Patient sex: M
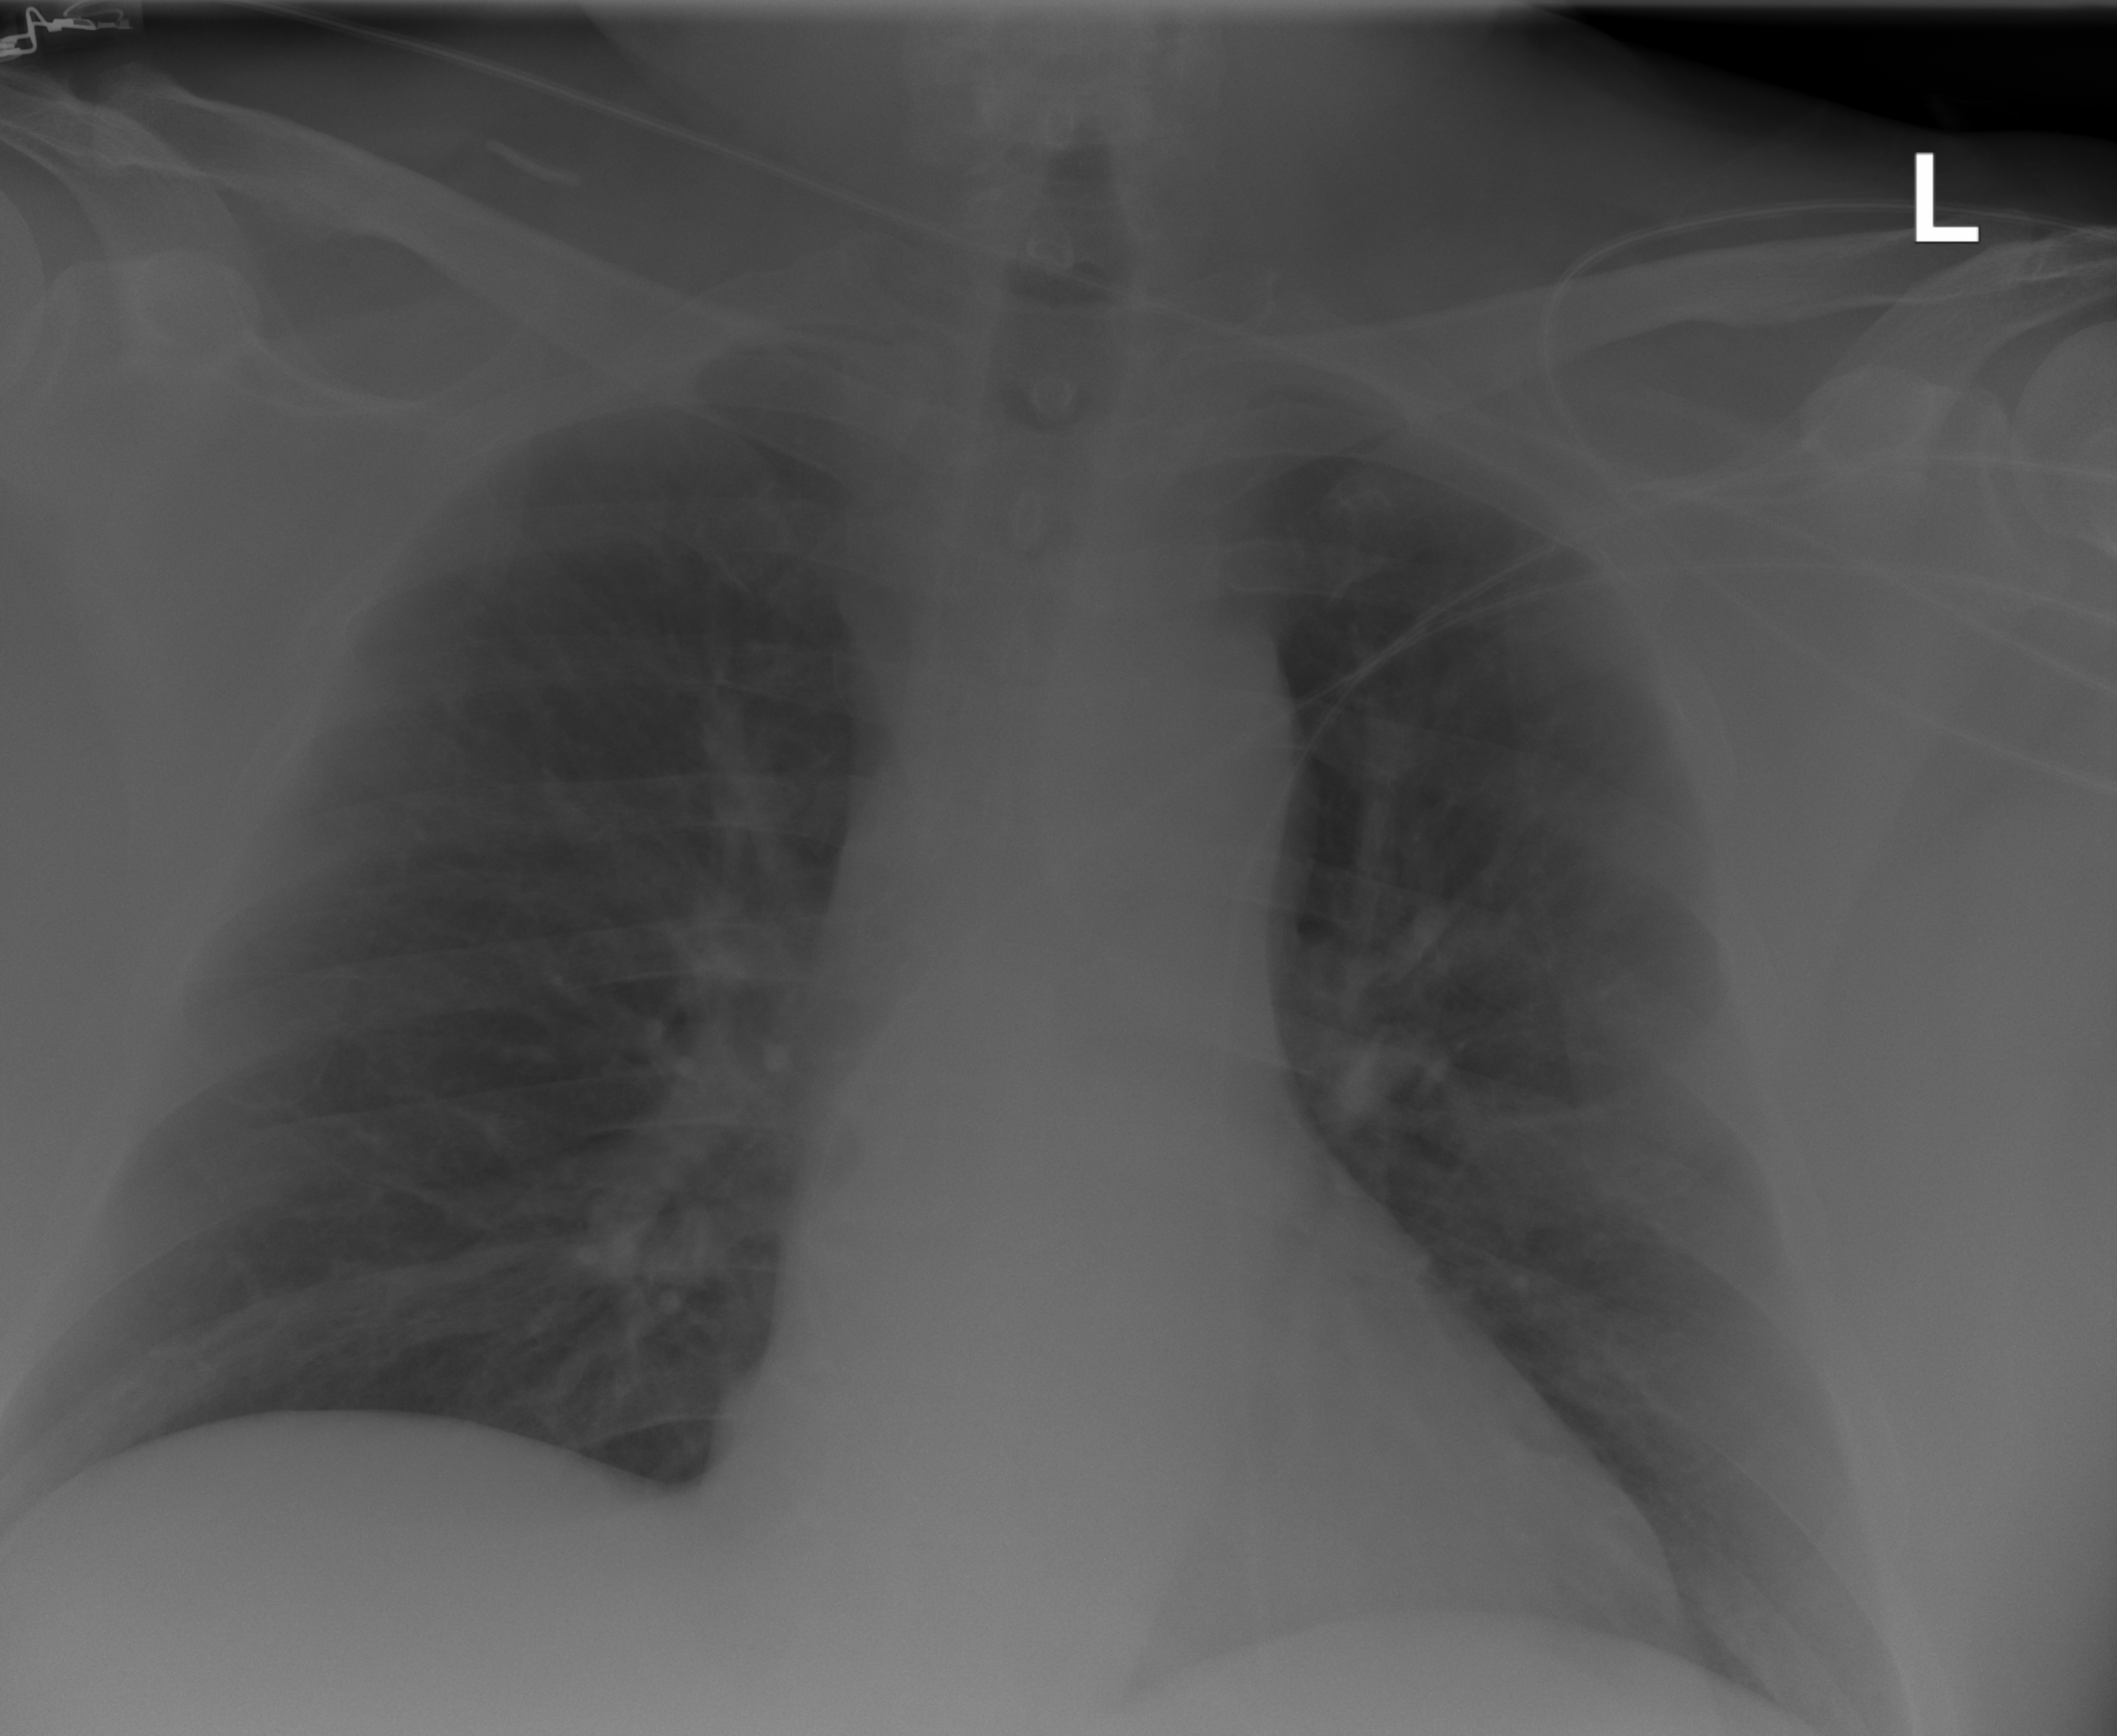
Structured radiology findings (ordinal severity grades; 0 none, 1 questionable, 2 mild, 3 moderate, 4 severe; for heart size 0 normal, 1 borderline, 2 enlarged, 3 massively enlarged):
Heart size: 2
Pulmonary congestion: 1
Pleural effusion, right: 0
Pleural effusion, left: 0
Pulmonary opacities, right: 0
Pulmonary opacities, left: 0
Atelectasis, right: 0
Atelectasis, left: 0